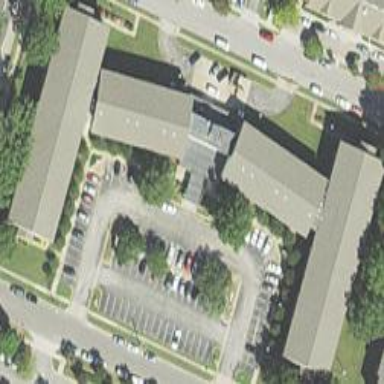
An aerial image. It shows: Residential building.